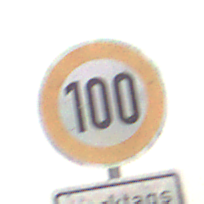
Verkehrszeichen: Geschwindigkeit100
Zusatzzeichen unten: ZeitangabenMitBeschraenkungAufWochentage7
Umgebung: Outdoor, Suburban
Tageszeit: MorningAfternoon
Wetter: Overcast
Licht: Natural
Jahreszeit: NotSpecified
Kontrast: LowContrast